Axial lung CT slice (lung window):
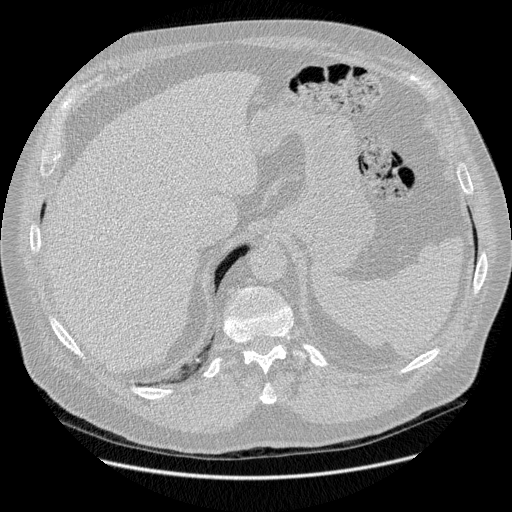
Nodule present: no